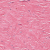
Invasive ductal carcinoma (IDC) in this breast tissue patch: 0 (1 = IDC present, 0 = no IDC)